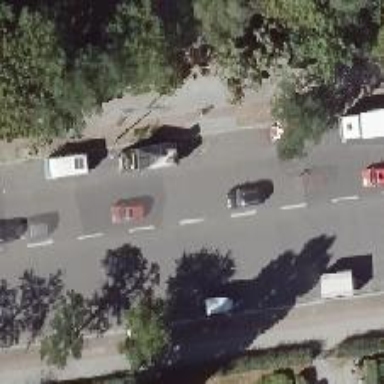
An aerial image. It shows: Secondary road with asphalt surface. It has separate cycle track and sidewalks on both sides. The parking lanes are oriented parallel to the road.